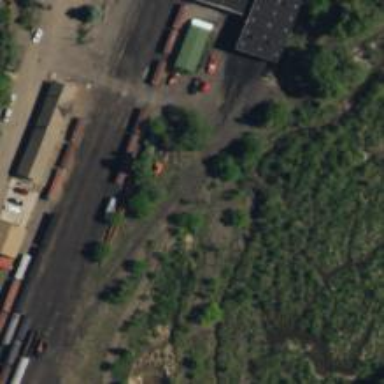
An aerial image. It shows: Narrow gauge railway in service yard.